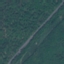
Label: Highway